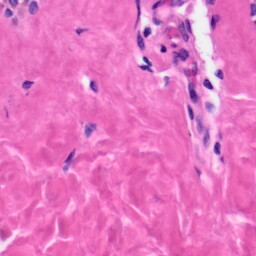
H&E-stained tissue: Skin